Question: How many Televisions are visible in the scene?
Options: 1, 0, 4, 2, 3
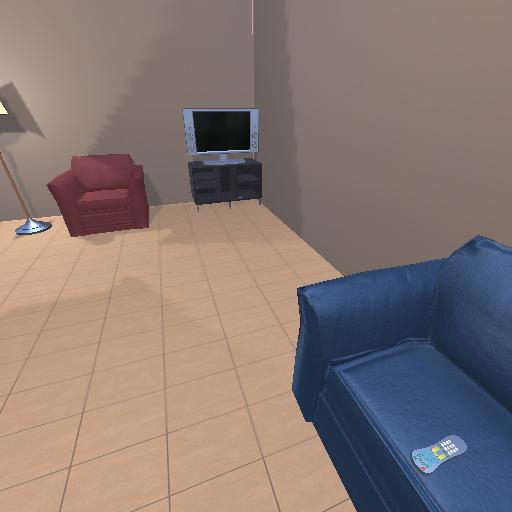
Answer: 1